Question: I'm making a barplot using 3 datasets in seaborn, however each datapoint overlays the previous, regardless of if it is now hiding the previous plot. eg:
'''
sns.barplot(x="Portfolio", y="Factor", data=d2,
label="Portfolio", color="g")
sns.barplot(x="Benchmark", y="Factor", data=d2,
label="Benchmark", color="b")
sns.barplot(x="Active Exposure", y="Factor", data=d2,
label="Active", color="r")
ax.legend(frameon=True)
ax.set(xlim=(-.1, .5), ylabel="", xlabel="Sector Decomposition")
sns.despine(left=True, bottom=True)
'''

However, I want it to show green, even if the blue being overlayed is greater. Any ideas?
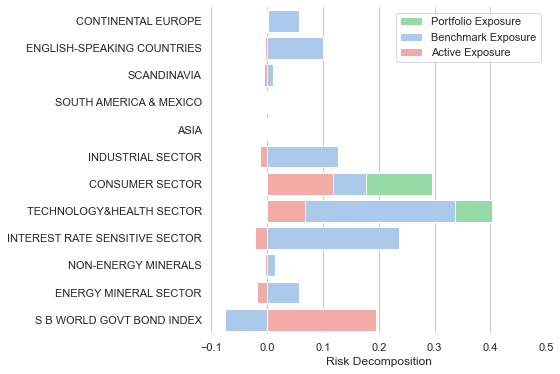
Answer: Without being able to see your data I can only guess that your dataframe is not in long-form. There's a section on the <URL>.
---
Because I can't see your DataFrame I have made some assumptions about it's shape:
'''
import numpy as np
import pandas as pd
import seaborn as sns
df = pd.DataFrame({
"Factor": list("ABC"),
"Portfolio": np.random.random(3),
"Benchmark": np.random.random(3),
"Active Exposure": np.random.random(3),
})
# Active Exposure Benchmark Factor Portfolio
# 0 0.140177 0.112653 A 0.669687
# 1 0.823740 0.078819 B 0.072474
# 2 0.450814 0.702114 C 0.039068
'''
We can <URL> this DataFrame to get the long-form data seaborn wants:
'''
d2 = df.melt(id_vars="Factor", var_name="exposure")
# Factor exposure value
# 0 A Active Exposure 0.140177
# 1 B Active Exposure 0.823740
# 2 C Active Exposure 0.450814
# 3 A Benchmark 0.112653
# 4 B Benchmark 0.078819
# 5 C Benchmark 0.702114
# 6 A Portfolio 0.669687
# 7 B Portfolio 0.072474
# 8 C Portfolio 0.039068
'''
Then, finally we can plot out box plot using the seaborn's builtin aggregations:
'''
ax = sns.barplot(x="value", y="Factor", hue="exposure", data=d2)
ax.set(ylabel="", xlabel="Sector Decomposition")
ax.legend(loc='center left', bbox_to_anchor=(1, 0.5))
'''
Which produces:
<URL>
---
Here's the plot params I used to make this chart:
'''
import matplotlib as mpl
# Plot configuration
mpl.style.use("seaborn-pastel")
mpl.rcParams.update(
{
"font.size": 14,
"figure.facecolor": "w",
"axes.facecolor": "w",
"axes.spines.right": False,
"axes.spines.top": False,
"axes.spines.bottom": False,
"xtick.top": False,
"xtick.bottom": False,
"ytick.right": False,
"ytick.left": False,
}
)
'''
---
If you are fine without using seaborn you can use 'pandas' plotting to create a stacked horizontal bar chart (<URL>:
'''
import pandas as pd
import matplotlib as mpl
# Plot configuration
mpl.style.use("seaborn-pastel")
mpl.rcParams.update(
{
"font.size": 14,
"figure.facecolor": "w",
"axes.facecolor": "w",
"axes.spines.right": False,
"axes.spines.top": False,
"axes.spines.bottom": False,
"xtick.top": False,
"xtick.bottom": False,
"ytick.right": False,
"ytick.left": False,
}
)
df = pd.DataFrame({
"Factor": list("ABC"),
"Portfolio": [0.669687, 0.072474, 0.039068],
"Benchmark": [0.112653, 0.078819, 0.702114],
"Active Exposure": [0.140177, 0.823740, 0.450814],
}).set_index("Factor")
ax = df.plot.barh(stacked=True)
ax.legend(loc='center left', bbox_to_anchor=(1, 0.5))
ax.set_ylabel("")
ax.set_xlabel("Sector Decomposition")
'''
<URL>
Notice in the code above the index is set to 'Factor' which then becomes the y axis.
If you don't set 'stacked=True' you get almost the same chart as seaborn produced:
'''
ax = df.plot.barh(stacked=False)
ax.legend(loc='center left', bbox_to_anchor=(1, 0.5))
ax.set_ylabel("")
ax.set_xlabel("Sector Decomposition")
'''
<URL>